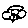
Label: flower